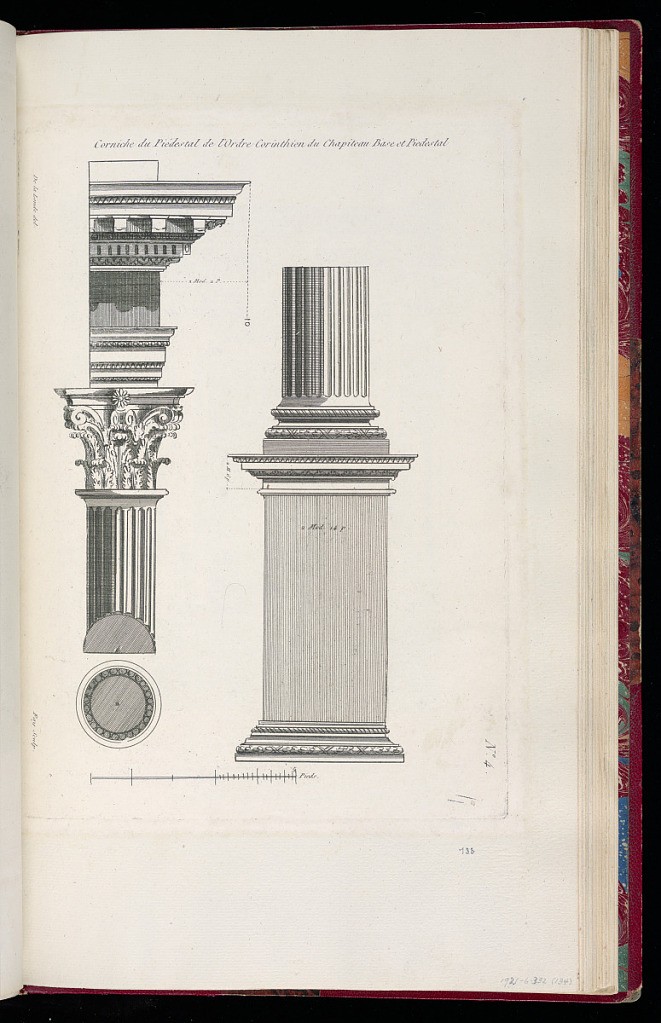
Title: Corniche du Piedestal de l'Ordre Corinthien du Chapiteau Base et Piedestal
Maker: Richard de Lalonde, French, active 1780–96
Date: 1780-1789
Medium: Etching on off-white laid paper
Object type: Print
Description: Design of a column with a Corinthian capital, divided to show details of the cornice, the shaft, the capital, and the pedestal. The plate is signed and numbered.